Brain MRI, t2w sequence, axial 2D slice.
Patient: age 30, sex M, weight 95 kg, height 1.95 m
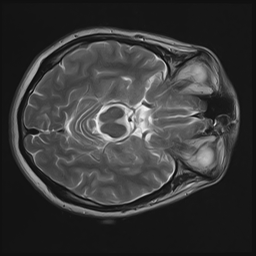